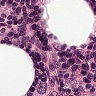
Metastatic tissue present: yes